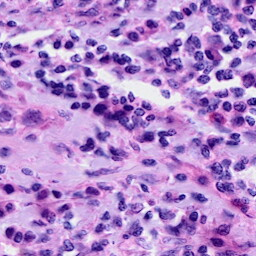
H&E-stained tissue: Cervix